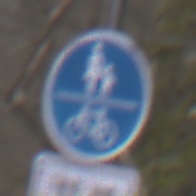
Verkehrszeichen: GemeinsamerGehUndRadweg
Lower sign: BesondereFahrzeugeUndTransportgueter8
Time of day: MorningAfternoon
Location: Outdoor (Nature)
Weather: PartlyCloudy
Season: NotSpecified
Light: Natural